Field crop: tomato
Growth stage: 1
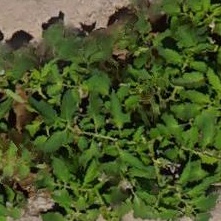
Species: tomato